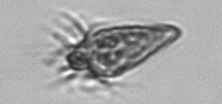
Label: Strombidium_tintinnodes